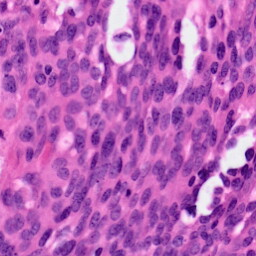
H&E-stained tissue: Ovarian